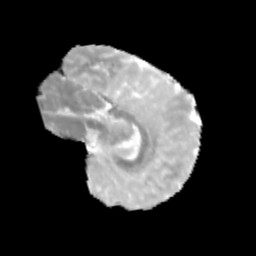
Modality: MD
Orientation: sagittal
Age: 9
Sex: male
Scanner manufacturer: siemens
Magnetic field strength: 3 T
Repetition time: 3.8 s
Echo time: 0.07 s